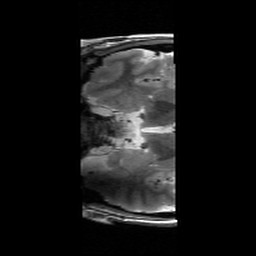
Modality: T2w
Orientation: coronal
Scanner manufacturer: siemens
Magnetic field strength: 6.98 T
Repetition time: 5.65 s
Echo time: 0.044 s